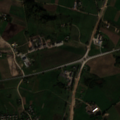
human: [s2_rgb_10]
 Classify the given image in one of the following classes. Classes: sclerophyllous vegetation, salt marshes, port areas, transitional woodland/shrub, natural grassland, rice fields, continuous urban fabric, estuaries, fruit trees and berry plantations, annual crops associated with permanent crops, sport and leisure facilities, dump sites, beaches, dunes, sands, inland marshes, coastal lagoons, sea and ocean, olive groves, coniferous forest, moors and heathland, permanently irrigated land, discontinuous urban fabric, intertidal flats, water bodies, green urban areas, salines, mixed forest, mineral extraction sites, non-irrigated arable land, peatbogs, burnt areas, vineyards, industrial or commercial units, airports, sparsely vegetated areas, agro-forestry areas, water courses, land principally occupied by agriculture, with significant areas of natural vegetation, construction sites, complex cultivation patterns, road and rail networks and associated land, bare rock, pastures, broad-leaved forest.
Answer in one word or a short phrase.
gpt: discontinuous urban fabric, industrial or commercial units, non-irrigated arable land, complex cultivation patterns